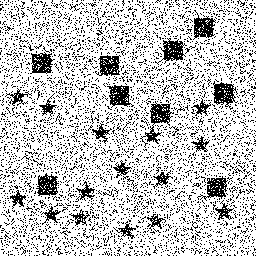
Squares: 9
Triangles: 0
Stars: 15
Total shapes: 24